Aerial crown-view tile of a tropical tree (Barro Colorado Island, Panama), acquired 20250715:
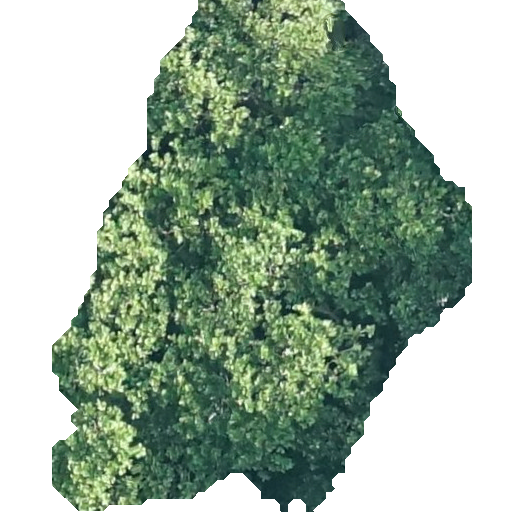
Species: Anacardium excelsum
GBIF accepted scientific name: Anacardium excelsum
Crown area: 226.048 m²